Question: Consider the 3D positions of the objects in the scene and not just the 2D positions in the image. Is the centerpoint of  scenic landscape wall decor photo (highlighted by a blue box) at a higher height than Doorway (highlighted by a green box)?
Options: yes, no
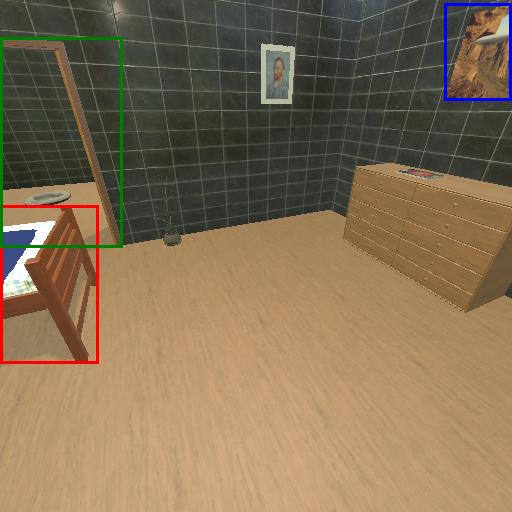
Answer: yes